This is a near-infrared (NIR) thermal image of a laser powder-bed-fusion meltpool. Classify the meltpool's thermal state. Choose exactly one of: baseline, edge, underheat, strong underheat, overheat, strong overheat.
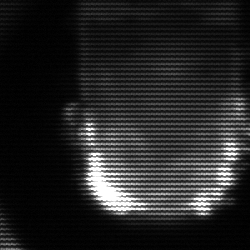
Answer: baseline